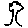
Label: tree